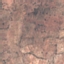
Label: PermanentCrop